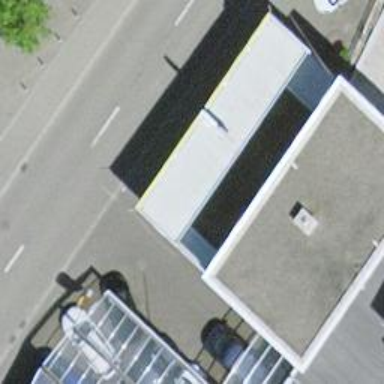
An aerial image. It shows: Fuel station.